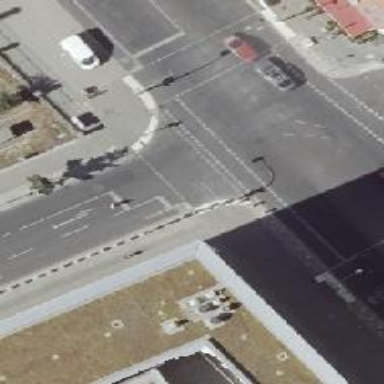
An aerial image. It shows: Road with traffic signals.